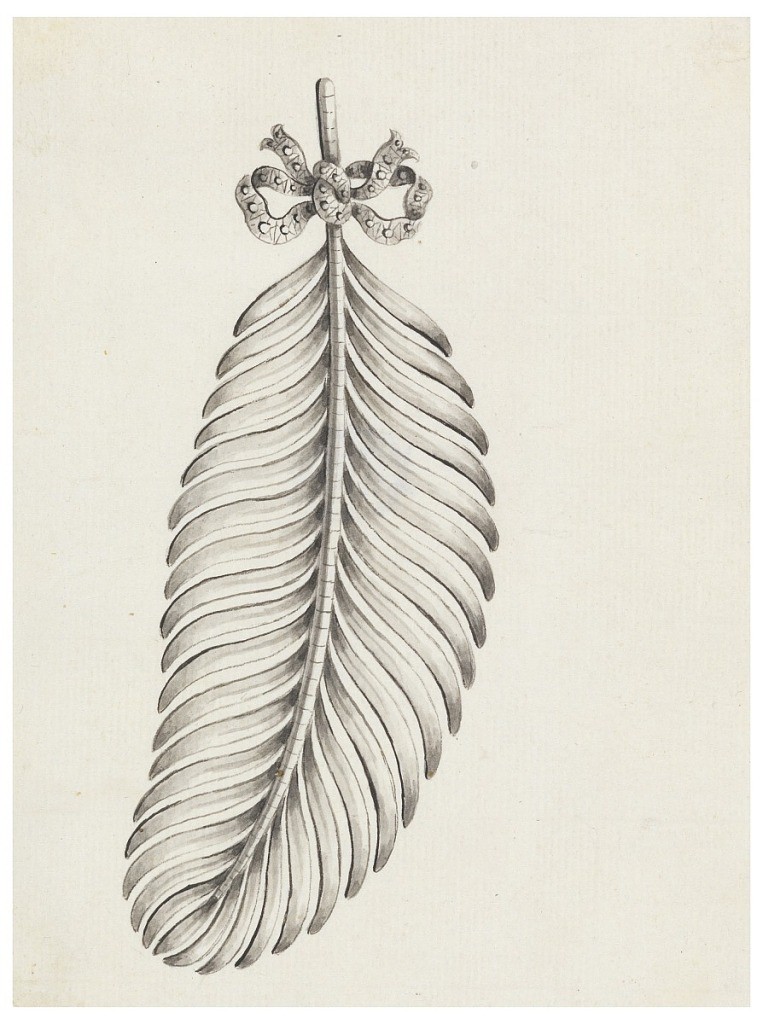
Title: Design for a Brooch in Shape of a Feather
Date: late 18th century
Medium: Pen and black ink, brush and gray wash on laid paper
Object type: Drawing
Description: Jewelry design for a brooch in the shape of a feather. Feather positioned vertically and curving to the right at the top with a small knot around the shaft.